Question: The sample data is like this.

I want select outliers out of 4 sigma for each class.
I tried
'''
select value,class,AVG(value) as mean, STDEV(value)as st, size from Data
having value<mean-2*st OR value>mean+2*st group by calss
'''
it seems does not work. Should I use having or where clause here?
The results I want is the whole 3rd row and 8th row.
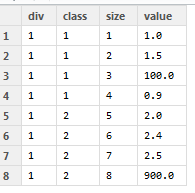
Answer: When the condition you are looking at is a property of the row, use 'where' i.e. 'where class = 1' (all rows with class 1) or 'where size > 2' (all rows with size > 2). When the condition is a property of a set of rows you use 'group by ... having' e.g. 'group by class having avg(value) > 2' (all with average value > 2).
In this case you want 'where' but there is a complication. You don't have enough information in each row alone to write the necessary 'where' clause, so you will have to get it through a subquery.
Ultimately you want something like 'SELECT value, class, size FROM Data WHERE value < mean - 2 *st OR value > mean + 2*st;' however you need a subquery to get 'mean' and 'st'.
One way to do this is:
'''
SELECT value, Data.class, size, mean, st FROM Data,
INNER JOIN (
SELECT class, AVG(value) AS mean, STDEV(value) AS st
FROM Data GROUP BY class
) AS stats ON stats.class = Data.class
WHERE value < mean - 2 * st OR value > mean + 2 * st;
'''
This creates a subquery which gets your means and standard deviations for each class, joins those numbers to the rows with matching classes, and then applies your outlier check.